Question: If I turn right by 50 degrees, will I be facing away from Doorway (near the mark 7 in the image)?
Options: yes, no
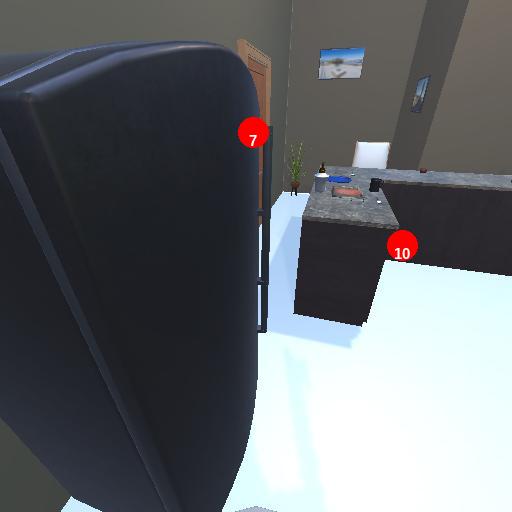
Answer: yes